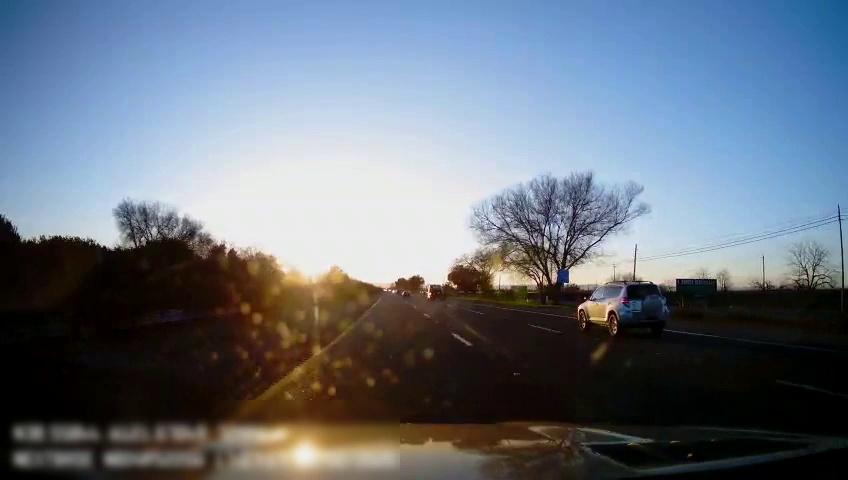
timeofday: Day
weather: Sunny
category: Drivable Space
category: Vehicles | SUV
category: Vehicles | Truck
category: Lanes | Alternate Lane
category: Lanes | Current Lane
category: Lanes | Current Lane
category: Lanes | Alternate Lane
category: Traffic | Signs
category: Traffic | Signs